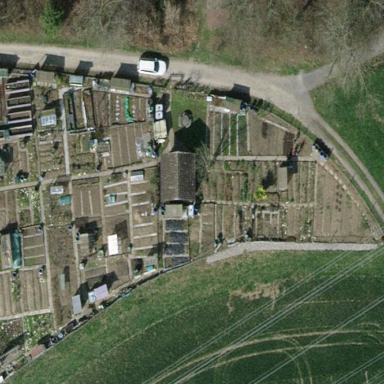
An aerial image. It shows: Area designated for allotments.